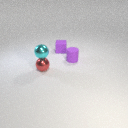
small purple rubber cylinder to the right of small red metal sphere